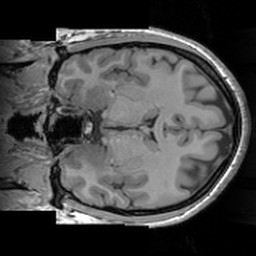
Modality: T1w
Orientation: coronal
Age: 25
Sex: female
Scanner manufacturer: siemens
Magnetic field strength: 3 T
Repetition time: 1.63 s
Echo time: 0.00311 s